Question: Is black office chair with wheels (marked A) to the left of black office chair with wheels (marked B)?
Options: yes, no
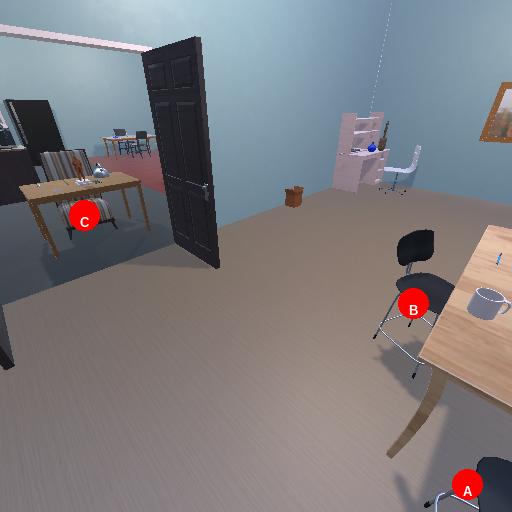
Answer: yes